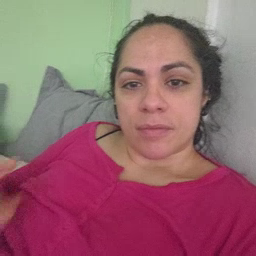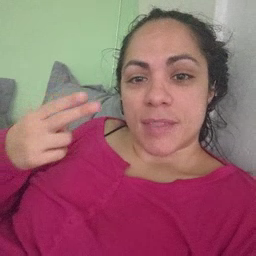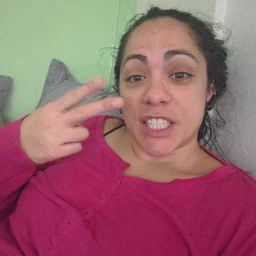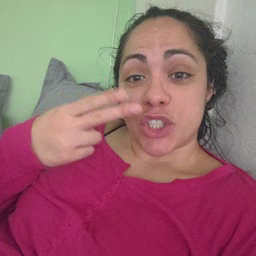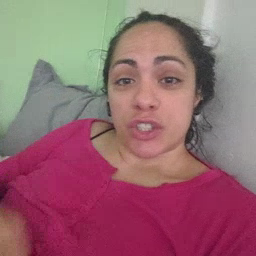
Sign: scissors